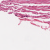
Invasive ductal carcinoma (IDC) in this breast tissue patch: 0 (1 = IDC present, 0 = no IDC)